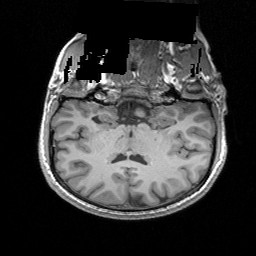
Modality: T1w
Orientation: sagittal